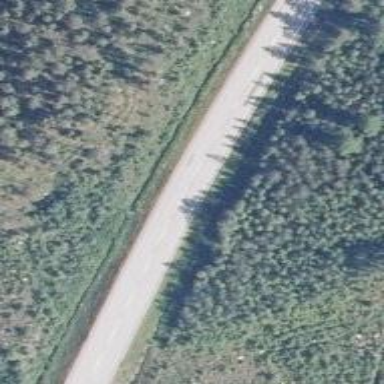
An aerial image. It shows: Asphalt road classified as trunk highway.